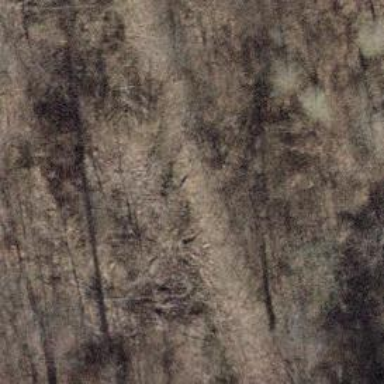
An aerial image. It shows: Dirt path.